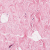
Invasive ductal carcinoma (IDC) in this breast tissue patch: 0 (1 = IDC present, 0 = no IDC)